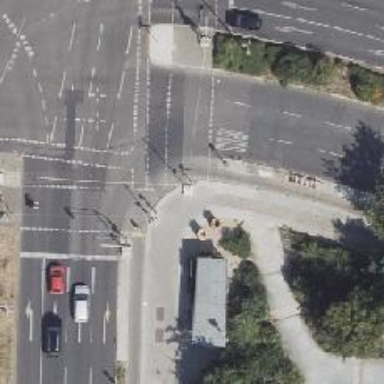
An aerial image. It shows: Footway crossing with pedestrian signal and island in between.